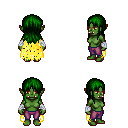
a pixel art fantasy rpg character, female body template, orc, green skin, yellow tattered cape, magenta pants, green unkempt hairstyle, white cloth bandages, four views (front, back, left, right), 2x2 character sprite sheet, small pixel art, hard edges, no anti-aliasing